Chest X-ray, AP view. Patient: 16 years old, sex M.
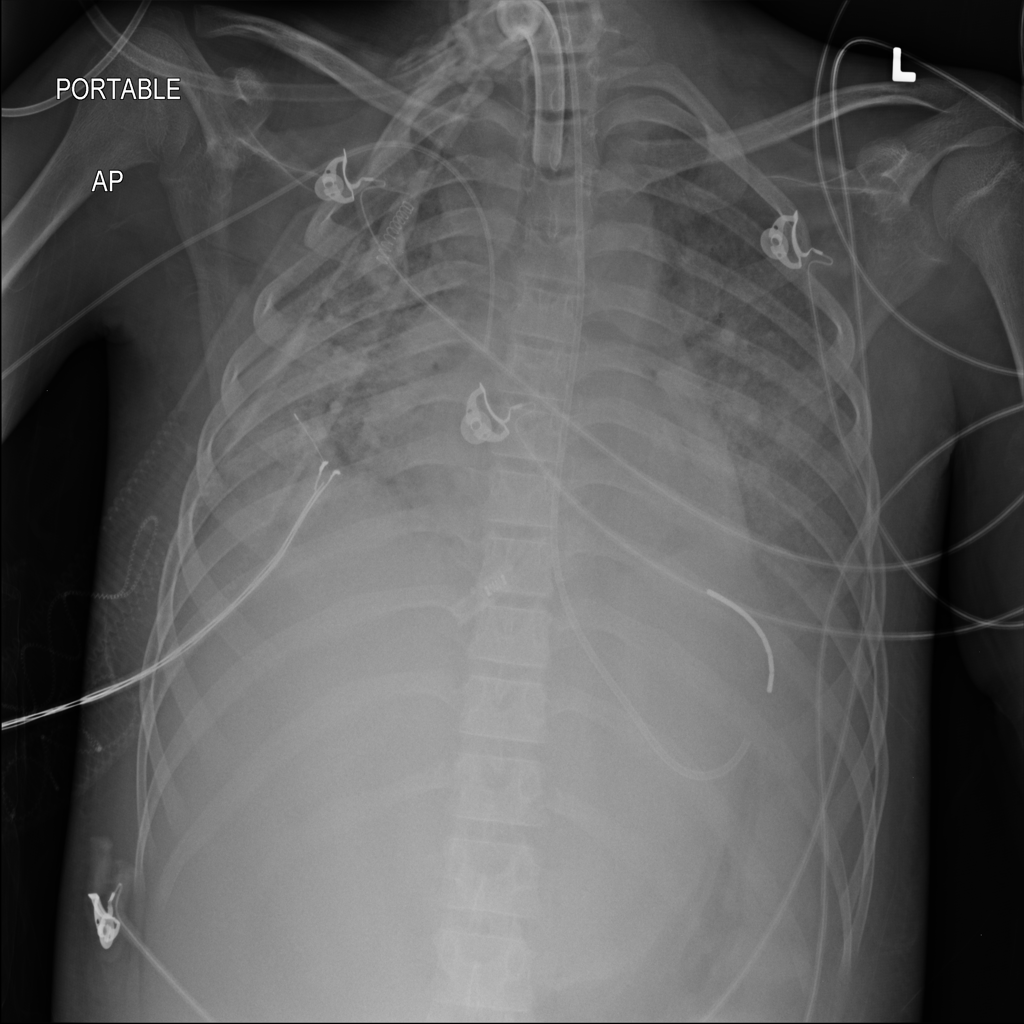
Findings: No Finding